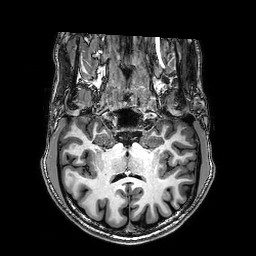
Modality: T1w
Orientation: sagittal
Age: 40
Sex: male
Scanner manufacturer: philips
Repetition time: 0.00804 s
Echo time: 0.00368 s